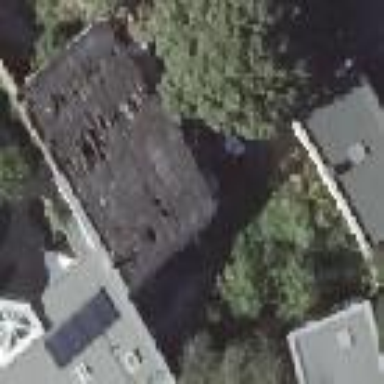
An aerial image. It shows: Group of garages.